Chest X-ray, PA view. Patient: 51 years old, sex M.
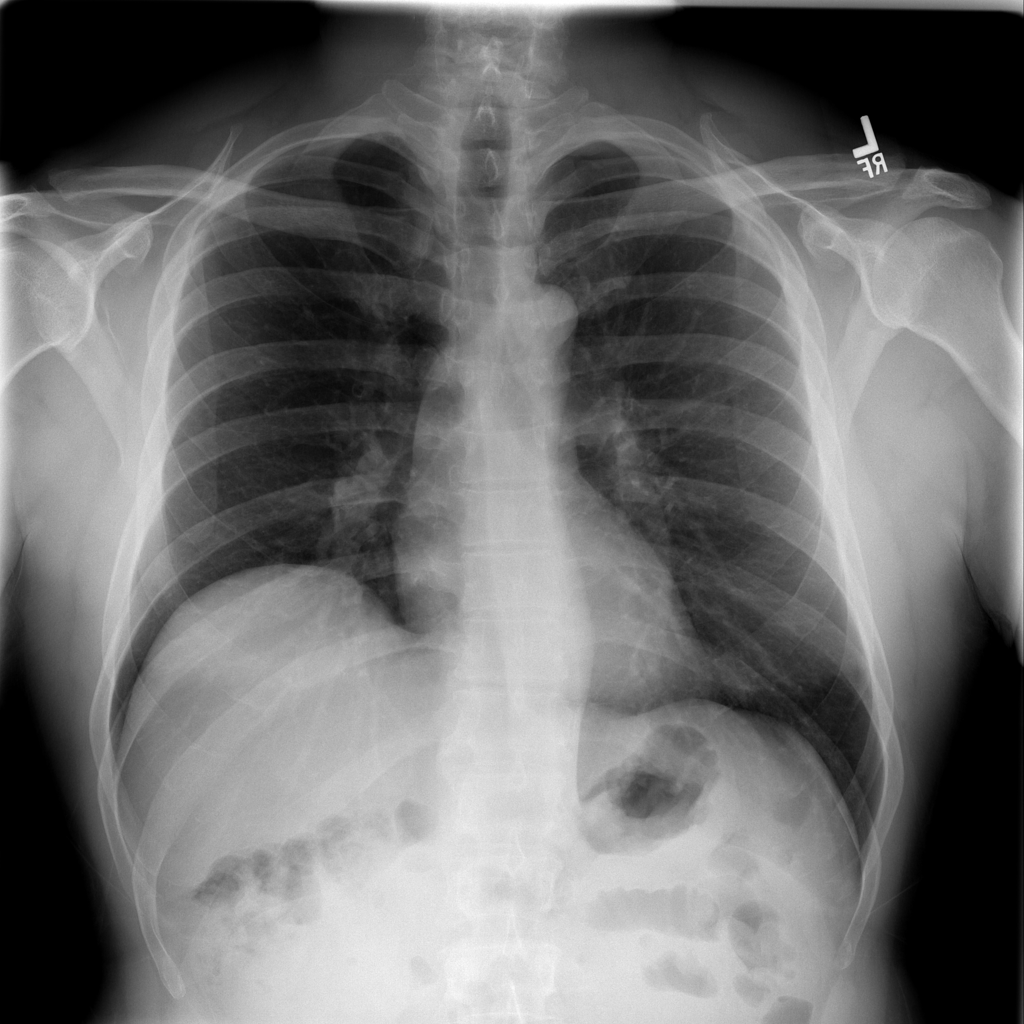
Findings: No Finding